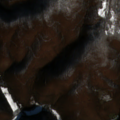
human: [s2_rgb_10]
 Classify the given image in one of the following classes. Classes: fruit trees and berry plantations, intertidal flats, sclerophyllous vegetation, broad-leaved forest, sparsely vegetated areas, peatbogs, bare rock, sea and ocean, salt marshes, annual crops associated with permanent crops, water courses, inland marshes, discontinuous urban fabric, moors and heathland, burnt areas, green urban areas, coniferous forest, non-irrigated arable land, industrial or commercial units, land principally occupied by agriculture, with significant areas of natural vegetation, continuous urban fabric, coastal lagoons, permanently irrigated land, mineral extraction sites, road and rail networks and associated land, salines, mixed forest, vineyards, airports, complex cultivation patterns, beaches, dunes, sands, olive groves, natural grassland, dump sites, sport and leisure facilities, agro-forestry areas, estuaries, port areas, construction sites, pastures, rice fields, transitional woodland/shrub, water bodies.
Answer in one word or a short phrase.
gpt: broad-leaved forest, natural grassland, transitional woodland/shrub